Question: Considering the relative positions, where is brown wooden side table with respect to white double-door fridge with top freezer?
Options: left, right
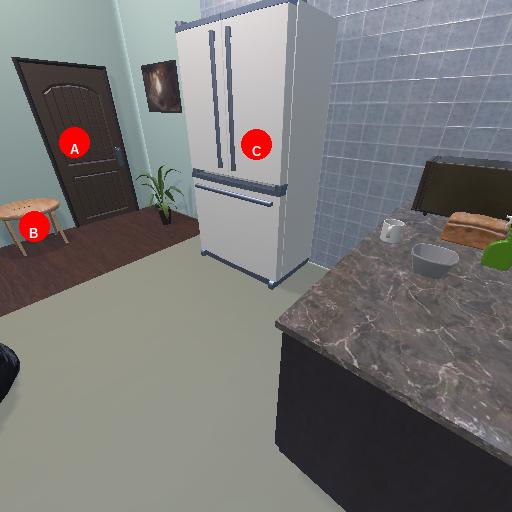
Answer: left